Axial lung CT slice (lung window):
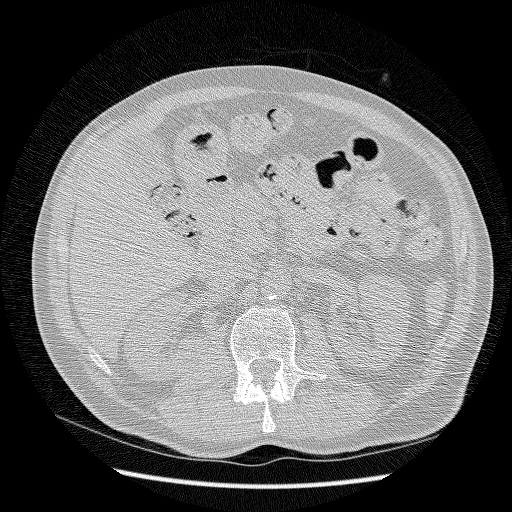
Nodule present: no